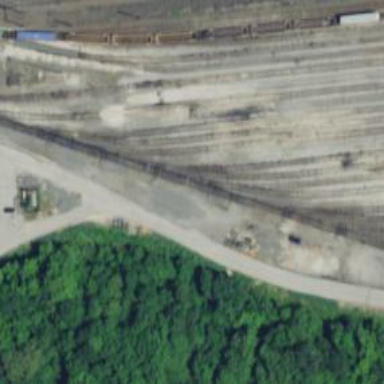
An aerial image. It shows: Railway yard used for servicing trains.